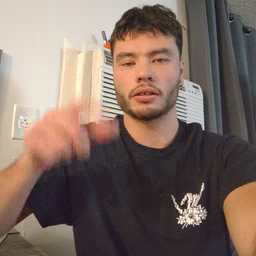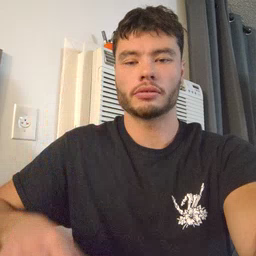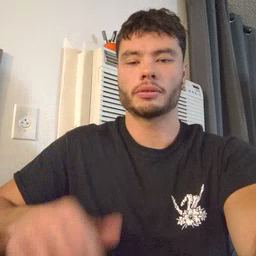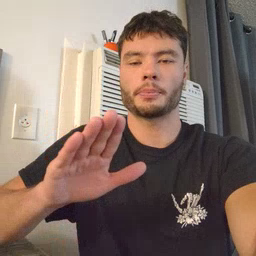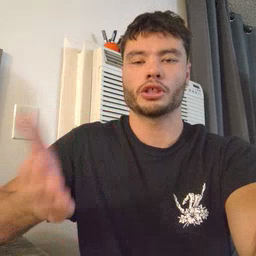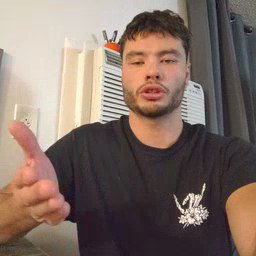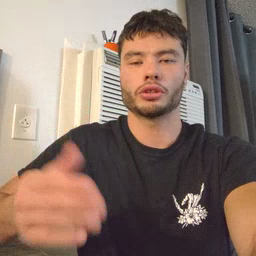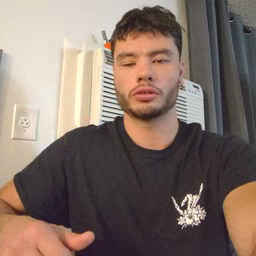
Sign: book